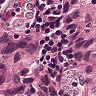
Metastatic tissue present: yes